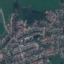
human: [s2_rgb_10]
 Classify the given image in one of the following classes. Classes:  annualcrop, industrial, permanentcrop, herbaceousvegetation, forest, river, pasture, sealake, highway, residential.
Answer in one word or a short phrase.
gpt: Residential